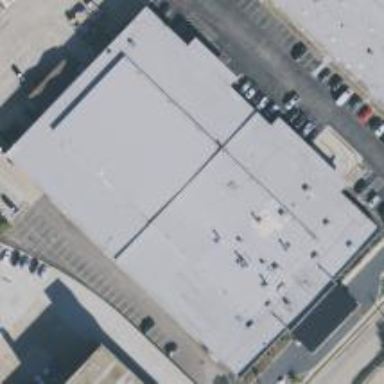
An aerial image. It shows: Warehouse.